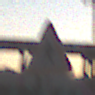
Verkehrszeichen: FussgaengerRechts
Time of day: SunriseSunset
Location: Outdoor (Suburban)
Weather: PartlyCloudy
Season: NotSpecified
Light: Natural